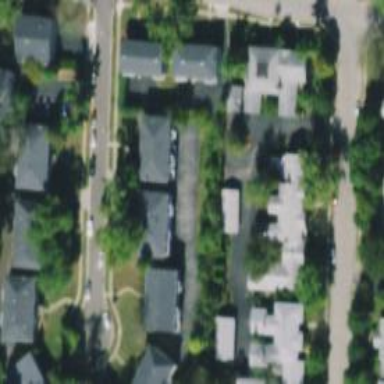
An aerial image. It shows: Alleyway designated as service road.